Aerial crown-view tile of a tropical tree (Barro Colorado Island, Panama), acquired 20250818:
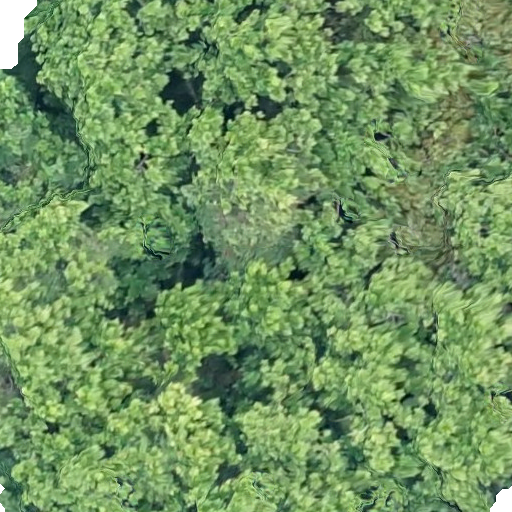
Species: Anacardium excelsum
GBIF accepted scientific name: Anacardium excelsum
Crown area: 558.341 m²